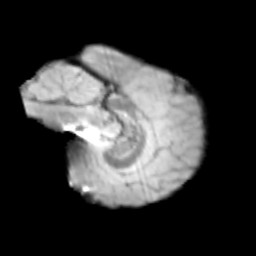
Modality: T2w
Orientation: sagittal
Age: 12
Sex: male
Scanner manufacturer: siemens
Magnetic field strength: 3 T
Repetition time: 3.8 s
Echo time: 0.07 s